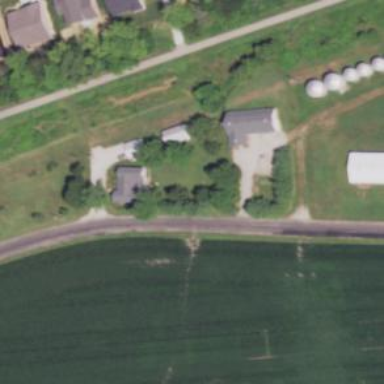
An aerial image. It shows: Farmyard area.